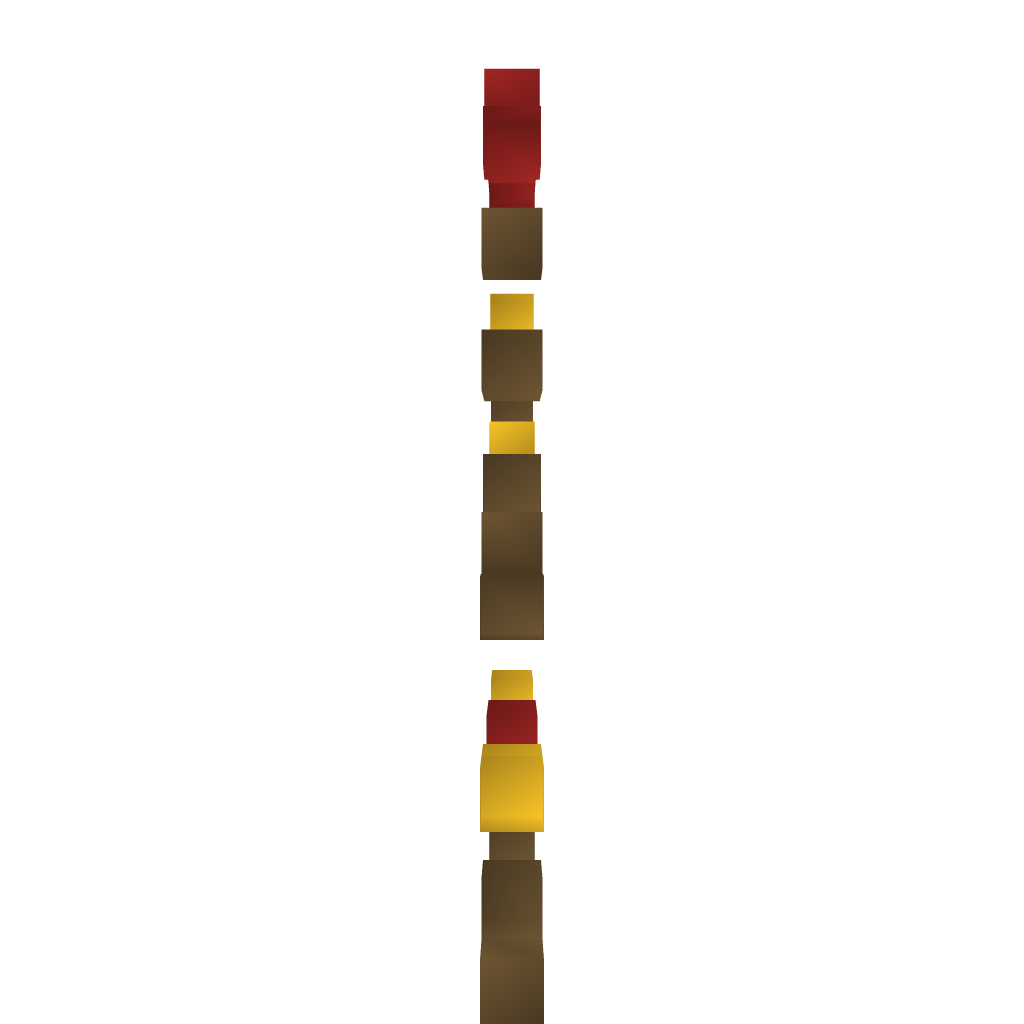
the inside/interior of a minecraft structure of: Mario pixel art